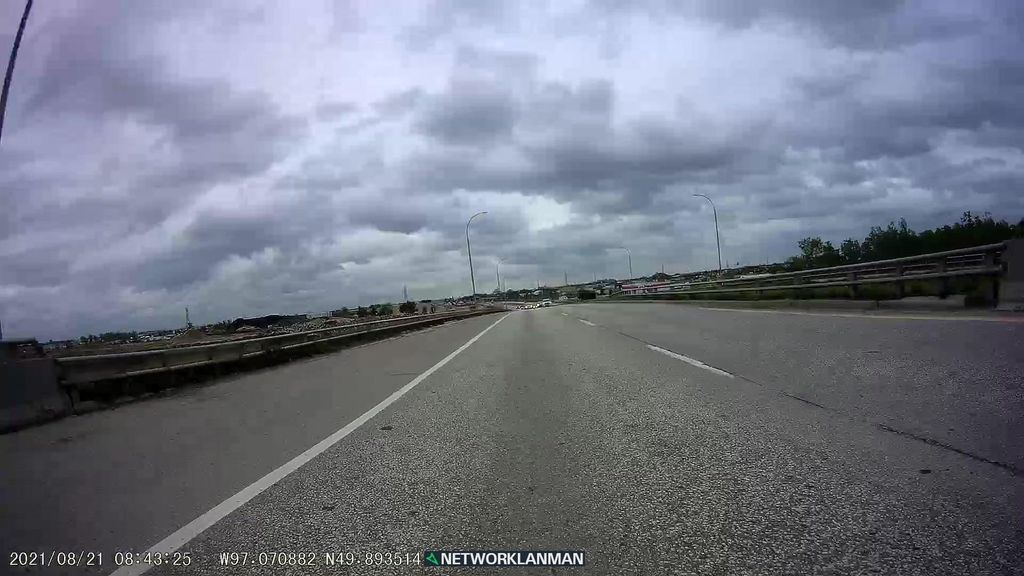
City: winnipeg